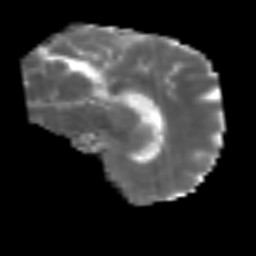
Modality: MD
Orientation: sagittal
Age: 64
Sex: male
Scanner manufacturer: siemens
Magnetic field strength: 3 T
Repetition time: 3.2 s
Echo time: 0.081 s